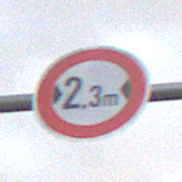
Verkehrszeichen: TatsaechlicheBreite2Komma3
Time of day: Night
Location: Outdoor (Nature)
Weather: Overcast
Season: NotSpecified
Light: Artificial